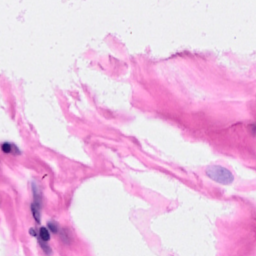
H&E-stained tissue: Breast